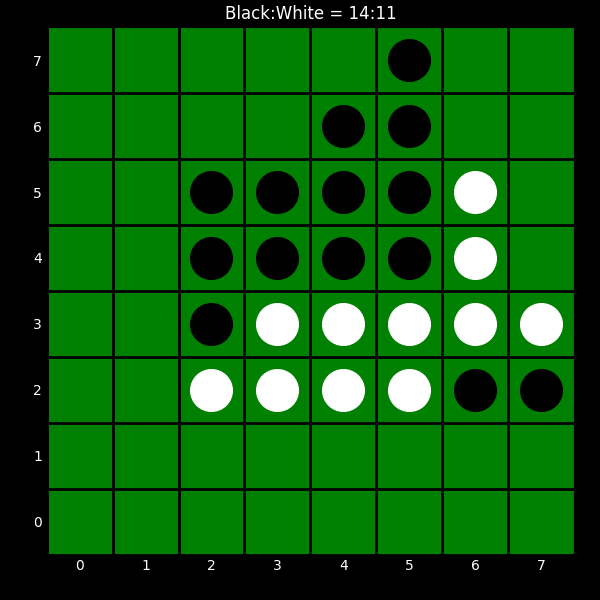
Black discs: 14
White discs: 11